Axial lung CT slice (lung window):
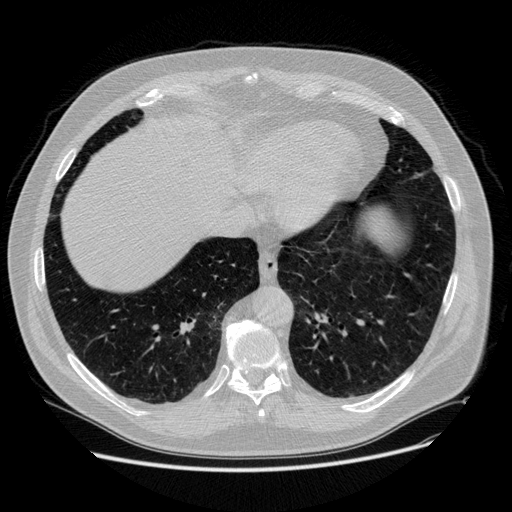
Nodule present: no